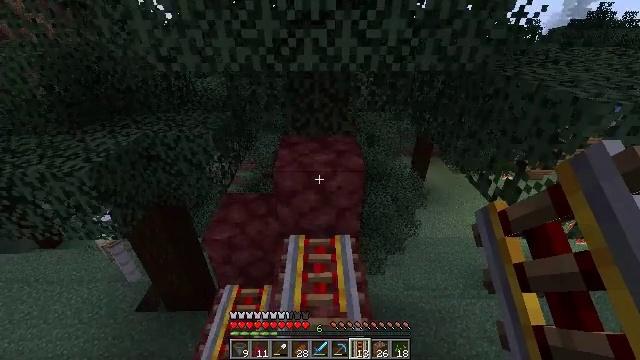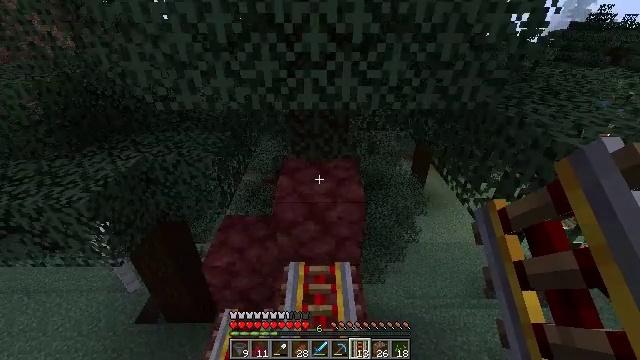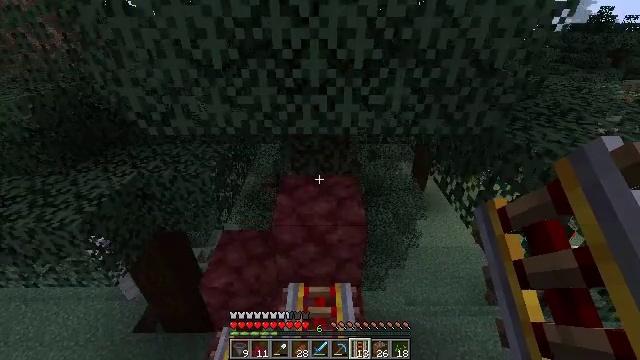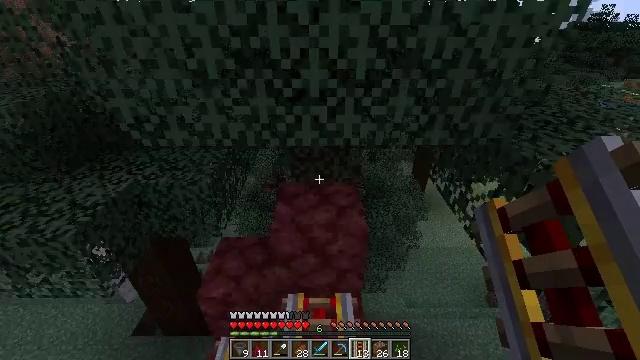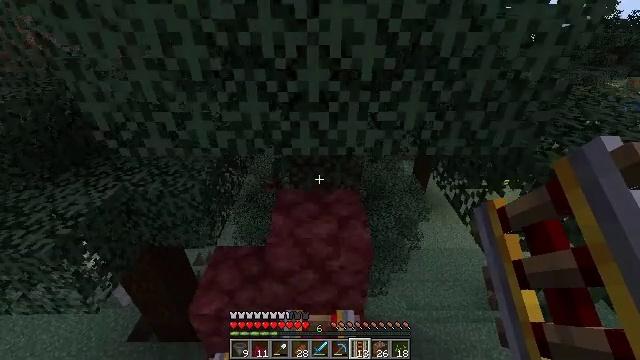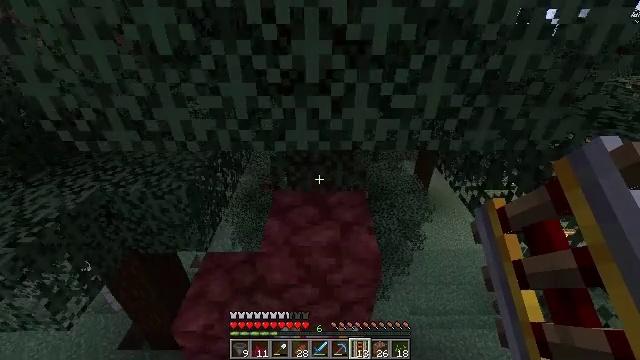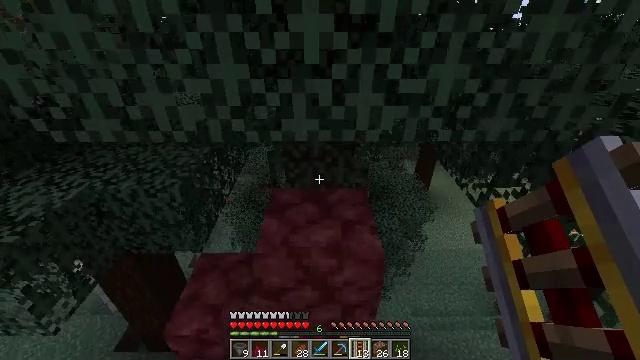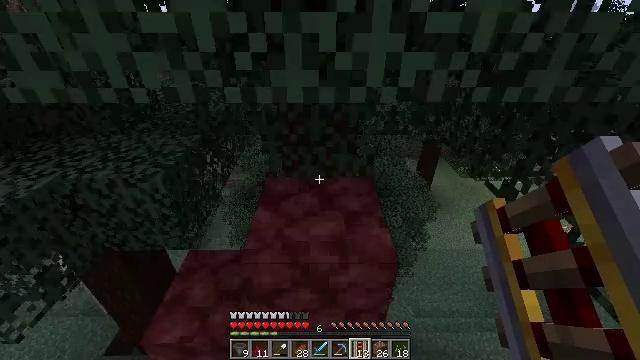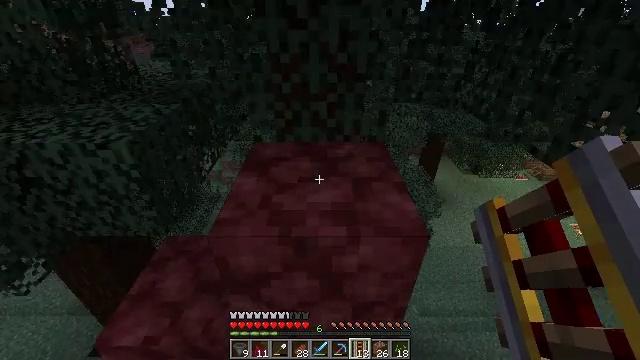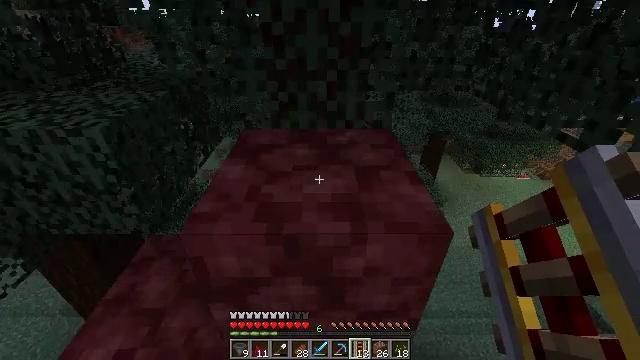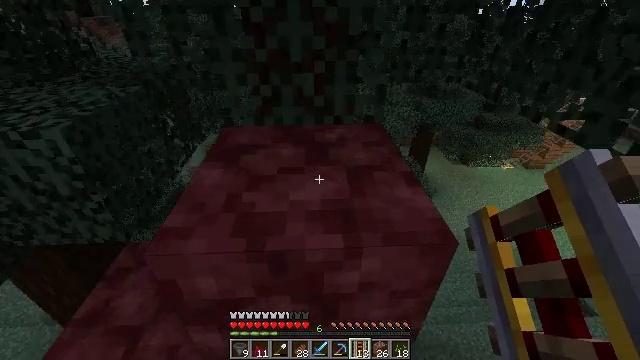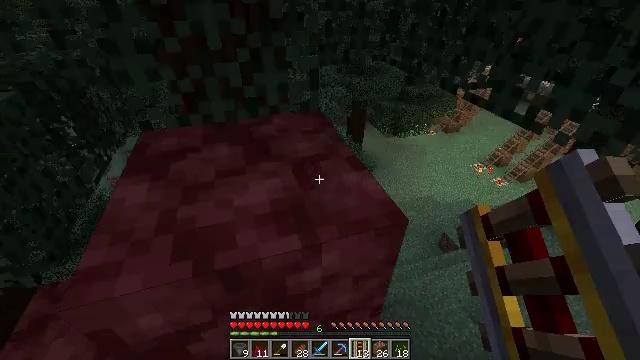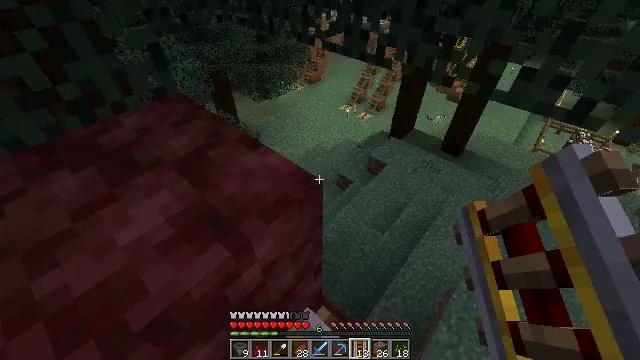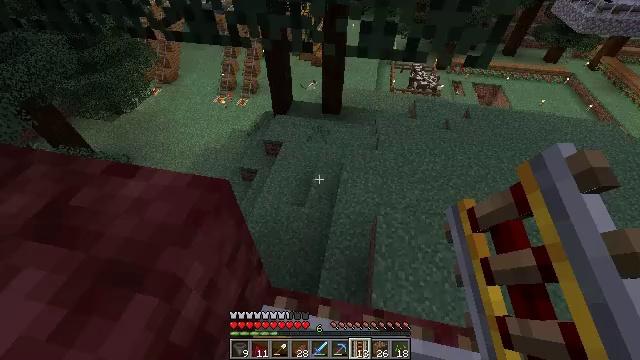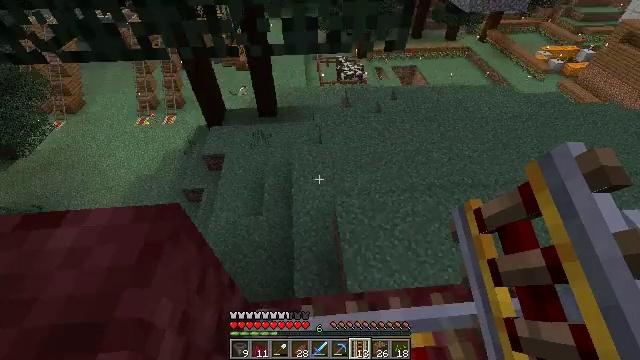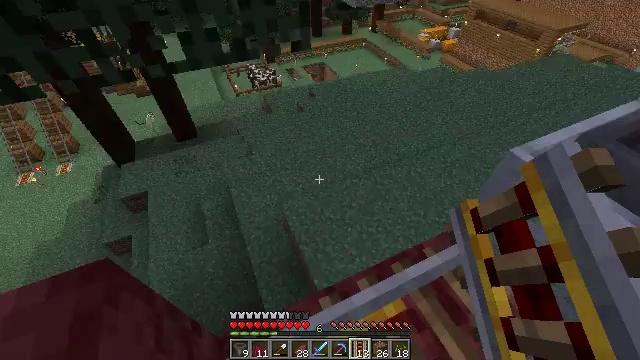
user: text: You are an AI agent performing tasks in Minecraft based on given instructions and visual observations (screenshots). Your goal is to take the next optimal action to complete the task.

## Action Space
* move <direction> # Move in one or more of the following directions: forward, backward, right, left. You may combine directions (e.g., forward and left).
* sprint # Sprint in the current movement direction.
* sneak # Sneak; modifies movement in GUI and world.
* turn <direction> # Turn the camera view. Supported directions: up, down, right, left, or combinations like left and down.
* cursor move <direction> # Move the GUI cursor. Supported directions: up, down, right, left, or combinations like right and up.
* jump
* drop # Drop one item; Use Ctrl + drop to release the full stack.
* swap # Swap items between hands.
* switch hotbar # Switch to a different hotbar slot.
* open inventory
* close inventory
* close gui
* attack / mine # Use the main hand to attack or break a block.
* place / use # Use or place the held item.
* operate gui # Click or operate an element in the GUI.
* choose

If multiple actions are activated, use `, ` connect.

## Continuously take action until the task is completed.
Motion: motion action
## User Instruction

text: Mine the rail.
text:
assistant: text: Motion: move forward, jump
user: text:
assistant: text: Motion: move forward, jump
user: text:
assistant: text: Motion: move forward, jump
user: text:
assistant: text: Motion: move forward, jump
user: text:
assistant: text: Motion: move forward, jump
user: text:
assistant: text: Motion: move forward, jump
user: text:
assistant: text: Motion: no_op
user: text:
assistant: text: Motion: no_op
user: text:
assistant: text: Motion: no_op
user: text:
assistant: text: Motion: turn right and down
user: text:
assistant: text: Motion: turn right and down
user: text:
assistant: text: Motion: turn right and down
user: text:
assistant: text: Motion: turn right and down
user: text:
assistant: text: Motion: turn right
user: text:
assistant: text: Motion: turn right
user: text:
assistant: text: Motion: turn right and up
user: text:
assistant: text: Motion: turn right and up
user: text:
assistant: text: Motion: turn right and up
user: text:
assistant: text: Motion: turn right and up
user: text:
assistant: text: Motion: turn right and up
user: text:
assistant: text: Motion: turn right
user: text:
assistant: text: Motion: turn right and up
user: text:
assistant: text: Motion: turn right and up
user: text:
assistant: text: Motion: no_op
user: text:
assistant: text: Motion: no_op
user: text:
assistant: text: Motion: no_op
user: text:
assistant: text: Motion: turn down
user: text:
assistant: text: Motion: turn down
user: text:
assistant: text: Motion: turn down
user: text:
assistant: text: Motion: turn down